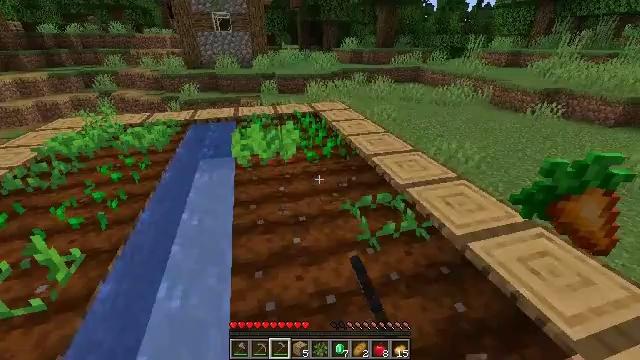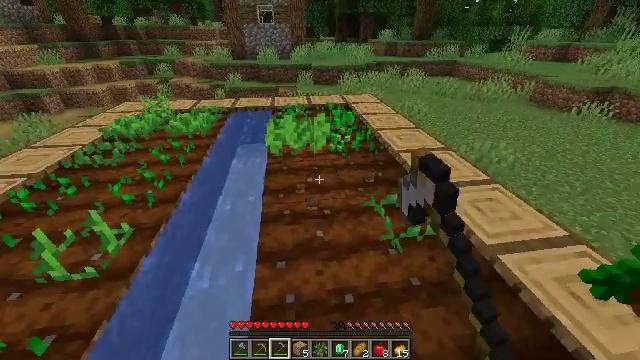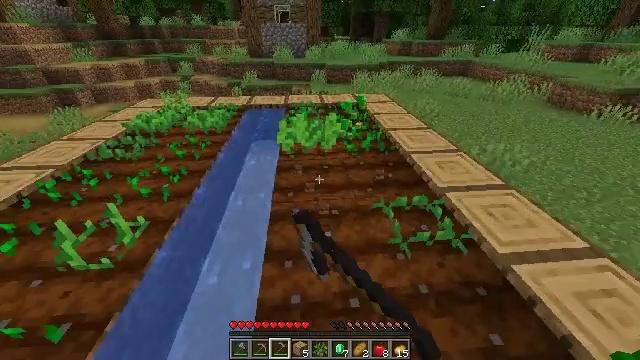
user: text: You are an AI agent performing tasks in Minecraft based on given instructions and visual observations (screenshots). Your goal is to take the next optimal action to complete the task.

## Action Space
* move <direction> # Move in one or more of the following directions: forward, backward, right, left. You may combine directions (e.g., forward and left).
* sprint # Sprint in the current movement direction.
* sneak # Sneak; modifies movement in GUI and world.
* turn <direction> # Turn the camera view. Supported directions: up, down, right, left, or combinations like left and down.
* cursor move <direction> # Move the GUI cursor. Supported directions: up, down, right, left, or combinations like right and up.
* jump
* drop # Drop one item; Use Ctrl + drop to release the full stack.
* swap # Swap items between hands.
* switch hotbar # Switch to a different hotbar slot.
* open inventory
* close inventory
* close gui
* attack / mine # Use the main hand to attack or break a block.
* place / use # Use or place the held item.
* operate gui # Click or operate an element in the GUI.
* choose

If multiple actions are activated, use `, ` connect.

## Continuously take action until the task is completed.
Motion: motion action
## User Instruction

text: Mine the fully grown carrots.
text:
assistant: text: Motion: turn left and down, attack / mine
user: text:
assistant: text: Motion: turn left and down, attack / mine
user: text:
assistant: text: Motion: turn left and down, attack / mine